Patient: sex F, age 56
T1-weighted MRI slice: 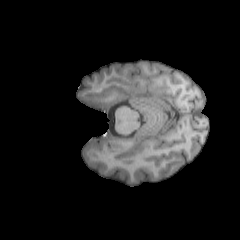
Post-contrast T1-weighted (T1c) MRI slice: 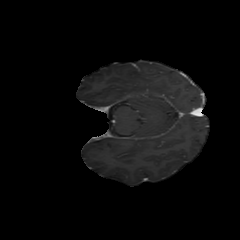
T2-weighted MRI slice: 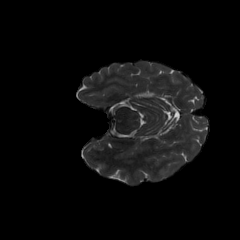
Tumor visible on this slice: no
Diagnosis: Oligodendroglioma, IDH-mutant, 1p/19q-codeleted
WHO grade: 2